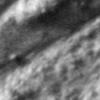
Label: no_change